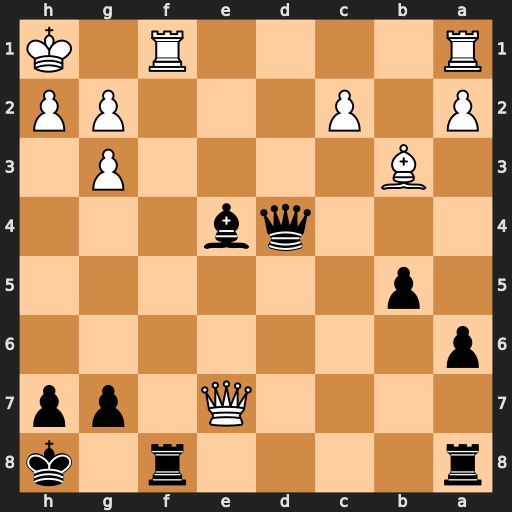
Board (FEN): r4r1k/4Q1pp/p7/1p6/3qb3/1B4P1/P1P3PP/R4R1K
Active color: b
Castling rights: -
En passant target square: -
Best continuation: Rf2 Qxe4 Rxf1+ Rxf1 Qxe4